Question: I have a tableview with a segmentedControl in the header, i want the segment control to change the data depending on which segment is clicked, in this case Upcoming/Weekly.
Both data sources come from an XML file on my server, which is the part im having trouble with, as im still new to using NSXMLParser
ive messed around with some code, but to no avail. I know that my segmentAction is being picked up because ive used logs to do so. attached is code and an image of my table, cheers
:)

'''
#import <UIKit/UIKit.h>
@class XMLAppDelegate, BookDetailViewController;
@interface RootViewController : UITableViewController
<UITableViewDelegate>
{
XMLAppDelegate *appDelegate;
BookDetailViewController *bdvController;
UITableViewCell *eventUpCVCell;
UILabel *month;
UILabel *title;
UILabel *date;
UISegmentedControl *segmentedControl;
}
@property (nonatomic, retain) IBOutlet UITableViewCell *eventUpCVCell;
@property (nonatomic, retain) IBOutlet UISegmentedControl *segmentedControl;
@property (nonatomic, retain) IBOutlet UILabel *month;
@property (nonatomic, retain) IBOutlet UILabel *title;
@property (nonatomic, retain) IBOutlet UILabel *date;
@end
'''
'''
#import "RootViewController.h"
#import "XMLAppDelegate.h"
#import "Book.h"
#import "BookDetailViewController.h"
#define kLabel1Tag 1
#define kLabel2Tag 2
#define kLabel3Tag 3
@implementation RootViewController
@synthesize eventUpCVCell, segmentedControl;
@synthesize month, title, date;
-(void)viewDidLoad
{
appDelegate = (XMLAppDelegate *)[[UIApplication sharedApplication] delegate];
self.title = @"Upcoming Events";
[super viewDidLoad];
NSURL *urlUpcoming = [[NSURL alloc] initWithString:@"http://www.randomosity.com.au/EventsUpcoming.xml"];
NSURL *urlWeekly = [[NSURL alloc] initWithString:@"http://www.randomosity.com.au/EventsWeekly.xml"];
}
-(IBAction)segmentedAction:(id)sender
{
XMLAppDelegate *mainDelegate = (XMLAppDelegate *)[[UIApplication sharedApplication] delegate];
segmentedControl = (UISegmentedControl *)sender;
if (segmentedControl.selectedSegmentIndex == 0)
{
mainDelegate.url = [[NSURL alloc] initWithString:@"http://www.randomosity.com.au/EventsUpcoming.xml"];
[self.tableView reloadData];
}
else if (segmentedControl.selectedSegmentIndex == 1)
{
NSLog(@"Hello 2");
mainDelegate.url = [[NSURL alloc] initWithString:@"http://www.randomosity.com.au/EventsWeekly.xml"];
[self.tableView reloadData];
}
}
- (CGFloat)tableView:(UITableView *)tableView heightForRowAtIndexPath:(NSIndexPath *)indexPath
{
return 66;
}
- (NSInteger)numberOfSectionsInTableView:(UITableView *)tableView {
return 1;
}
- (NSInteger)tableView:(UITableView *)tableView numberOfRowsInSection:(NSInteger)section {
return [appDelegate.eventDataUp count];
}
etc etc...
'''
'''
#import <UIKit/UIKit.h>
@interface XMLAppDelegate : NSObject <UIApplicationDelegate> {
UIWindow *window;
UINavigationController *navigationController;
NSString *url;
NSMutableArray *eventDataUp;
}
@property (nonatomic, retain) IBOutlet UIWindow *window;
@property (nonatomic, retain) IBOutlet UINavigationController *navigationController;
@property (nonatomic, retain) NSString *url;
@property (nonatomic, retain) NSMutableArray *eventDataUp;
@end
'''
'''
#import "XMLAppDelegate.h"
#import "RootViewController.h"
#import "XMLParser.h"
@implementation XMLAppDelegate
@synthesize window;
@synthesize navigationController, eventDataUp;
@synthesize url;
- (void)applicationDidFinishLaunching:(UIApplication *)application {
//RootViewController *rvController = [[RootViewController alloc] init];
NSURL *urlUpcoming = [[NSURL alloc] initWithString:@"http://www.randomosity.com.au/EventsUpcoming.xml"];
// NSURL *urlWeekly = [[NSURL alloc] initWithString:@"http://www.randomosity.com.au/EventsWeekly.xml"];
NSURL *url = urlUpcoming;
NSXMLParser *xmlParser = [[NSXMLParser alloc] initWithContentsOfURL:url];
//Initialize the delegate.
XMLParser *parser = [[XMLParser alloc] initXMLParser];
//Set delegate
[xmlParser setDelegate:parser];
//Start parsing the XML file.
BOOL success = [xmlParser parse];
if(success)
NSLog(@"No Errors");
else
NSLog(@"Error Error Error!!!");
// Configure and show the window
[window addSubview:[navigationController view]];
[window makeKeyAndVisible];
}
- (void)applicationWillTerminate:(UIApplication *)application {
// Save data if appropriate
}
- (void)dealloc {
[eventDataUp release];
[navigationController release];
[window release];
[super dealloc];
}
@end
'''
'''
#import <UIKit/UIKit.h>
@class XMLAppDelegate, Book;
@interface XMLParser : NSObject {
NSMutableString *currentElementValue;
XMLAppDelegate *appDelegate;
Book *eventUp;
}
- (XMLParser *) initXMLParser;
@end
//
// XMLParser.m
// XML
//
// Created by iPhone SDK Articles on 11/23/08.
// Copyright 2008 www.iPhoneSDKArticles.com.
//
#import "XMLParser.h"
#import "XMLAppDelegate.h"
#import "Book.h"
@implementation XMLParser
- (XMLParser *) initXMLParser {
[super init];
appDelegate = (XMLAppDelegate *)[[UIApplication sharedApplication] delegate];
return self;
}
- (void)parser:(NSXMLParser *)parser didStartElement:(NSString *)elementName
namespaceURI:(NSString *)namespaceURI qualifiedName:(NSString *)qualifiedName
attributes:(NSDictionary *)attributeDict {
if([elementName isEqualToString:@"EventsUpcoming"]) {
//Initialize the array.
appDelegate.eventDataUp = [[NSMutableArray alloc] init];
}
else if([elementName isEqualToString:@"Event"]) {
//Initialize the book.
eventUp = [[Book alloc] init];
//Extract the attribute here.
eventUp.eventUpID = [[attributeDict objectForKey:@"id"] integerValue];
NSLog(@"Reading id value :%i", eventUp.eventUpID);
}
NSLog(@"Processing Element: %@", elementName);
}
- (void)parser:(NSXMLParser *)parser foundCharacters:(NSString *)string {
if(!currentElementValue)
currentElementValue = [[NSMutableString alloc] initWithString:string];
else
[currentElementValue appendString:string];
NSLog(@"Processing Value: %@", currentElementValue);
}
- (void)parser:(NSXMLParser *)parser didEndElement:(NSString *)elementName
namespaceURI:(NSString *)namespaceURI qualifiedName:(NSString *)qName {
if([elementName isEqualToString:@"EventsUpcoming"])
return;
//There is nothing to do if we encounter the Books element here.
//If we encounter the Book element howevere, we want to add the book object to the array
// and release the object.
if([elementName isEqualToString:@"Event"]) {
[appDelegate.eventDataUp addObject:eventUp];
[eventUp release];
eventUp = nil;
}
else
[eventUp setValue:currentElementValue forKey:elementName];
[currentElementValue release];
currentElementValue = nil;
}
- (void) dealloc {
[eventUp release];
[currentElementValue release];
[super dealloc];
}
@end
'''
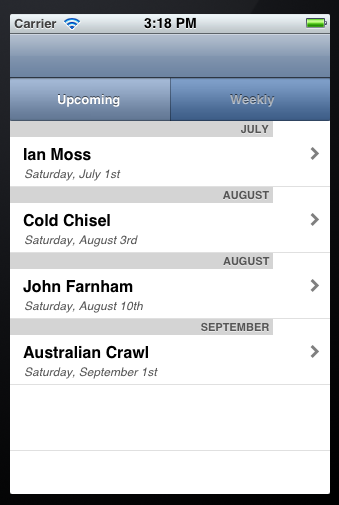
Answer: Quite a lot of code to digg through, but I think the problem lays here:
'''
if (segmentedControl.selectedSegmentIndex == 0)
{
mainDelegate.url = [[NSURL alloc] initWithString:@"http://www.randomosity.com.au/EventsUpcoming.xml"];
[self.tableView reloadData];
}
else if (segmentedControl.selectedSegmentIndex == 1)
{
NSLog(@"Hello 2");
mainDelegate.url = [[NSURL alloc]initWithString:@"http://www.randomosity.com.au/EventsWeekly.xml"];
NSXMLParser *xmlParser = [[NSXMLParser alloc] initWithContentsOfURL:mainDelegate.url];
XMLParser *parser = [[XMLParser alloc] initXMLParser];
[parser parse];
[parser release];
}
'''
You are changing the url, and reloading the data in the tableview. But not parsing the xml again with the new url.
You can parse the XML just like you did before, but now place it somewhere so it's called again. Only I would call the [self.tableView reloadData] when you surely know when the parser is finished. In the parserDidEndDocument delegate method for instance, but that depends on how you format your code.
Check code above to see example